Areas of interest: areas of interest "Sport and cultural"
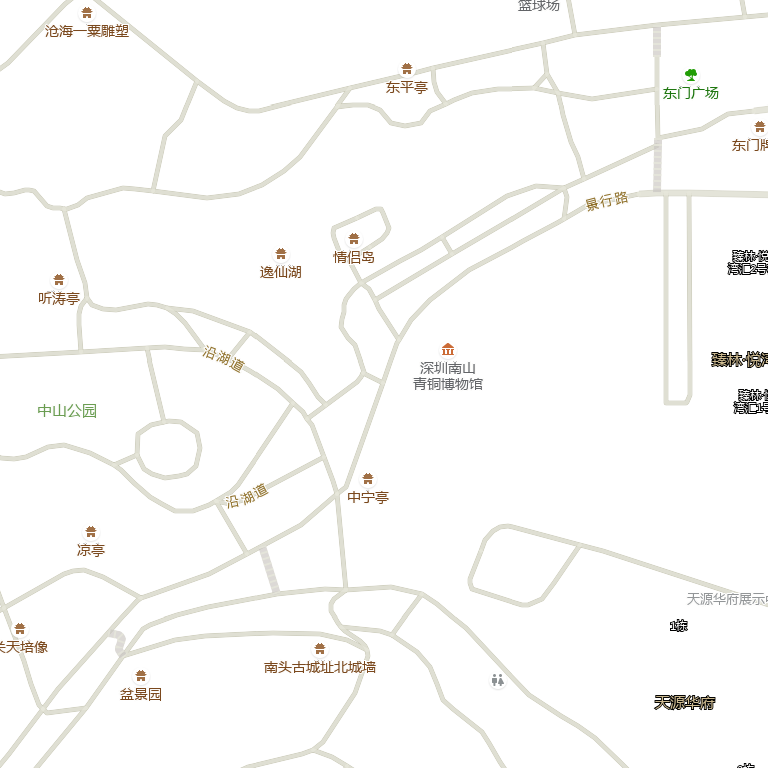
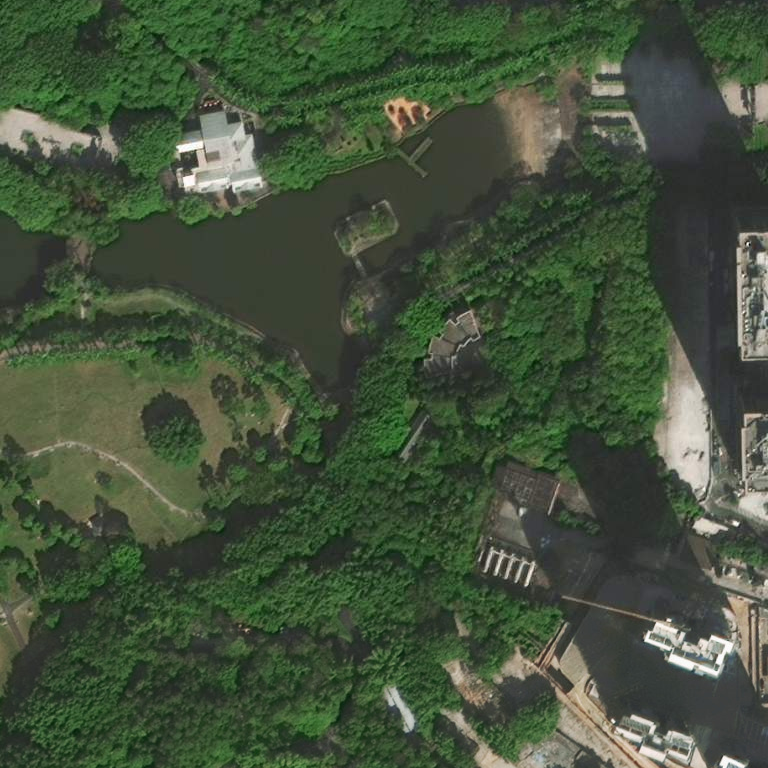